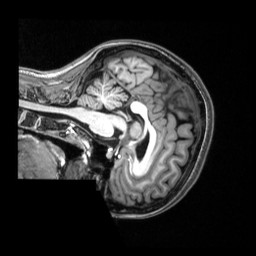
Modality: T1w
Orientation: sagittal
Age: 21
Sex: female
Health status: healthy
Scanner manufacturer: siemens
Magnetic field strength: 3 T
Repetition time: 2.53 s
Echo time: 0.00339 s